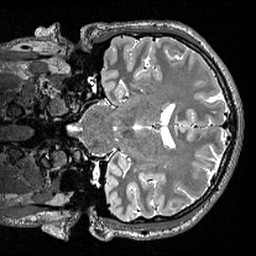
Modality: T2w
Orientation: coronal
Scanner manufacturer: siemens
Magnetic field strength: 3 T
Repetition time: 3 s
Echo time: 0.418 s